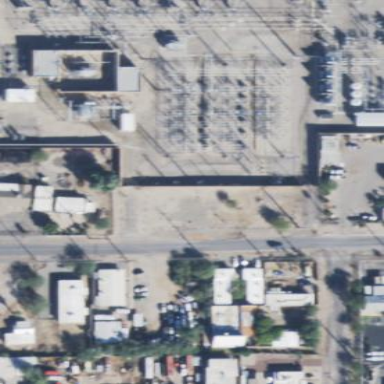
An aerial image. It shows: Outdoor distribution level power substation.